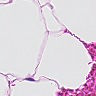
Metastatic tissue present: no